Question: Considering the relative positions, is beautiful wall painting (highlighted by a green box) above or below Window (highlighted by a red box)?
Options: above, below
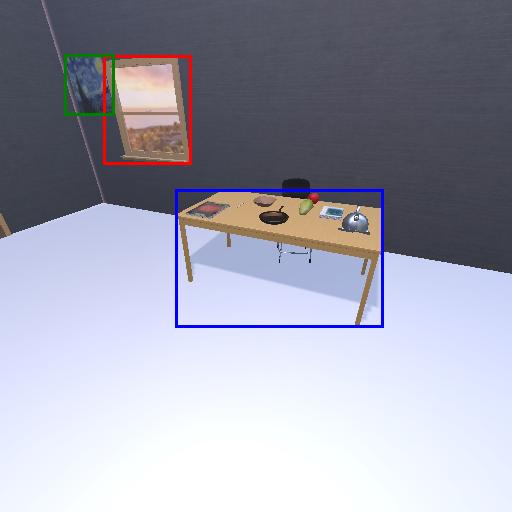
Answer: above